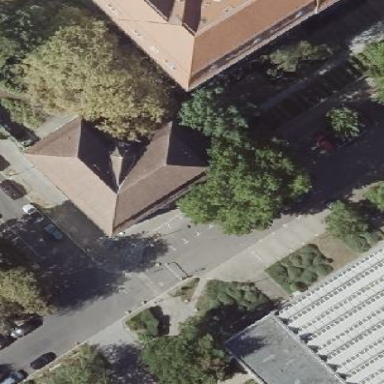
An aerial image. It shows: The red mansard roof of the building is made of roof tiles.